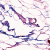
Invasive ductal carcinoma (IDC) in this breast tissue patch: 0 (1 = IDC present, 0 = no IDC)